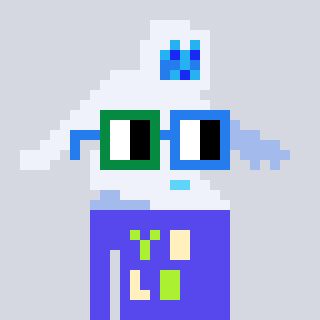
a pixel art character with square green and blue glasses, a yeti-shaped head and a computerblue-colored body on a cool background